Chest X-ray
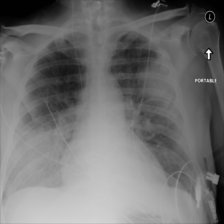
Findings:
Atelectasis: negative
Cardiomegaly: negative
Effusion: negative
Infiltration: positive
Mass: negative
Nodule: negative
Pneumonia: negative
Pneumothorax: negative
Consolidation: negative
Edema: negative
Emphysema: negative
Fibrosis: negative
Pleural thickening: negative
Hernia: negative